Question: I am running Apex Job in before delete trigger and noticed the deletion of a single Campaign through Salesforce interface takes around 34 seconds and Apex Job has completed running when the Campaign is deleted. When I run the same Apex Job on the same number of records (15,000) using VisualForce page, Apex Job is queued and runs after the VisualForce page has completed.
In this screen shot the first job was queued using VisualForce and the second and third were queued using trigger:

As you can see although the same number of records (15,000) are processed by the same Apex Job when it is queued using Trigger no batches are created and Submitted and Completed date are quite different.
Apex Job is queued in trigger:
'''
trigger DeleteChilds on Campaign (before delete) {
public static final Integer MAX_DELETED = 500;
Set<ID> ids = new Set<Id>();
List<Parent__c> objs = new List<Parent__c>();
for(Campaign c : Trigger.old)
ids.add(c.Id);
objs = [SELECT Id FROM Parent__c WHERE Campaign__c IN :ids];
ids = new Set<Id>();
for(Parent__c s : objs)
ids.add(s.Id);
Integer childCount = [SELECT count() FROM Childs__c WHERE Parent__c IN :ids];
if(childCount < MAX_DELETED){
List<Childs__c> childs = [SELECT Id FROM Childs__c WHERE Parent__c IN :ids];
delete childs;
} else {
String deleteQuery = 'SELECT Id FROM Childs__c WHERE ';
for(ID id : ids){
deleteQuery += String.format(' Parent__c = ''{0}'' OR', new String[] {id});
}
if(deleteQuery.endsWith('OR')){
deleteQuery = deleteQuery.substring(0, deleteQuery.length() - 2);
}
BatchDeleteChilds batch = new BatchDeleteChilds();
batch.deleteQuery = deleteQuery;
ID batchId = Database.executeBatch(batch);
}
delete objs;
}
'''
This is the Apex Job:
'''
global class BatchDeleteChilds implements Database.Batchable<sObject> {
public String deleteQuery;
global Database.QueryLocator start(Database.BatchableContext context){
return Database.getQueryLocator(deleteQuery);
}
global void execute(Database.BatchableContext context, List<sObject> records){
delete records;
DataBase.emptyRecycleBin(records);
}
global void finish(Database.BatchableContext context){
}
}
'''
Has anyone else experienced something like this?
Thanks,
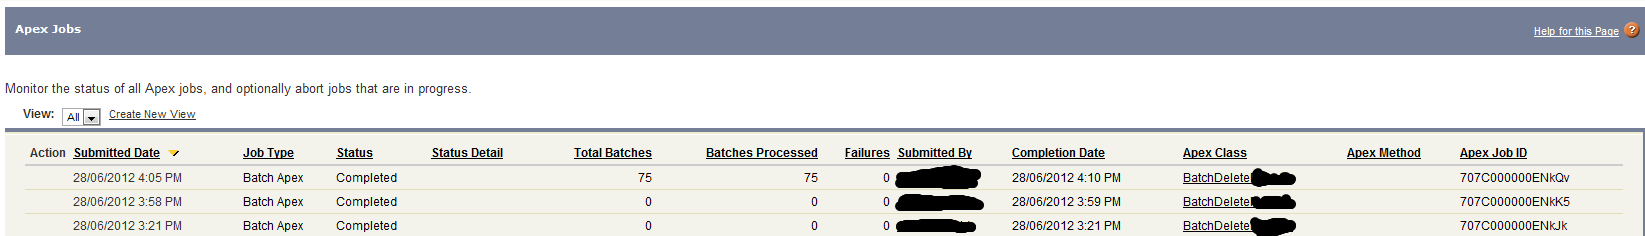
Answer: You're looking at a race condition which you'll probably never win. The parent objects that have been deleted will have been committed by the time your batch job executes which nulls out the lookup from child to parent in the database. Because of this the query you pass into the batch will have zero records.
- -
I don't know the design decisions that motivated this approach, but there are other options available to mass delete child records. The simplest would be to have the child to parent relationship be a master detail. Child records are automatically deleted with this type of relationship.
Secondarily, you could override the delete button for the parent object with a visualforce page. The controller would then count the children and decide whether to launch a batch process to delete them. Then have the batch process wait to delete the parent object until it's finish method.